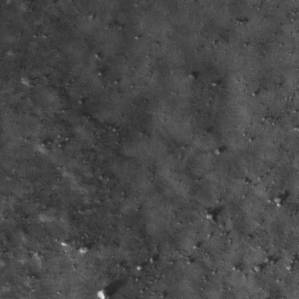
Label: non_frost